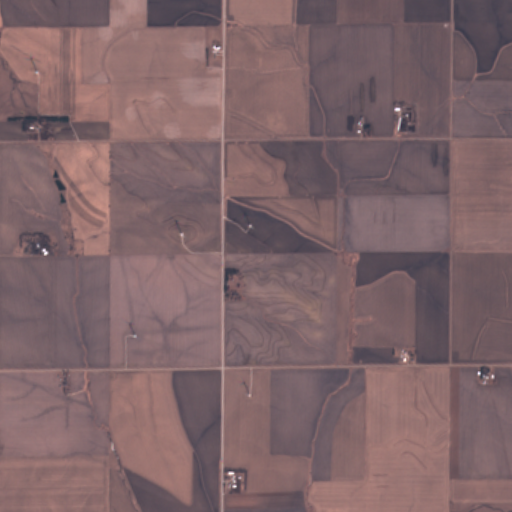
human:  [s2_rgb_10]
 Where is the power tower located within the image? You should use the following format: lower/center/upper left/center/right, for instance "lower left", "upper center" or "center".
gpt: There is no power tower in the image.